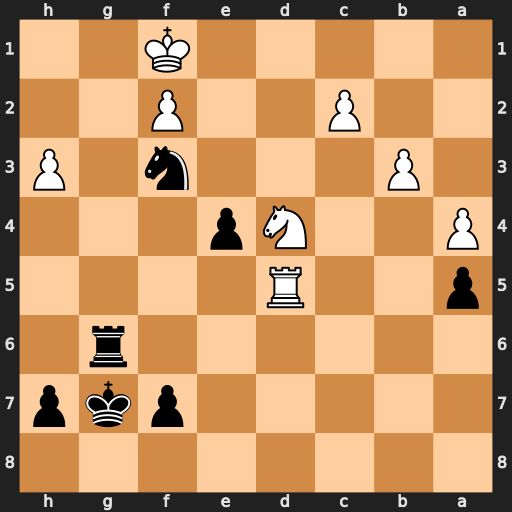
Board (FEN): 8/5pkp/6r1/p2R4/P2Np3/1P3n1P/2P2P2/5K2
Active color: b
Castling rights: -
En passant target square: -
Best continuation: Rg1+ Ke2 Re1#